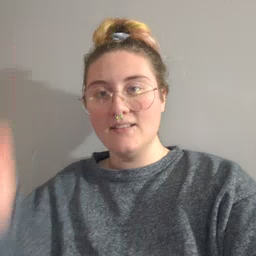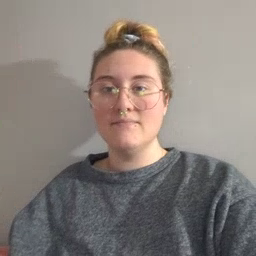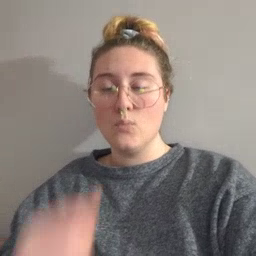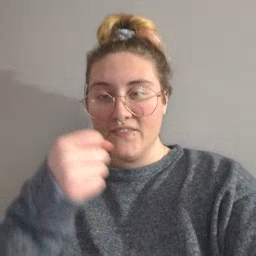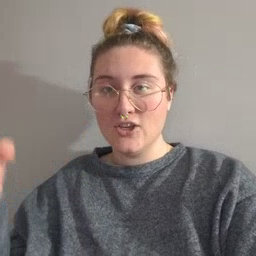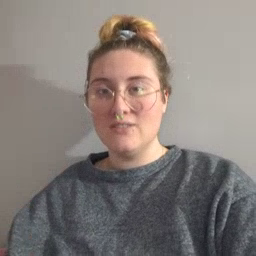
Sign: refrigerator